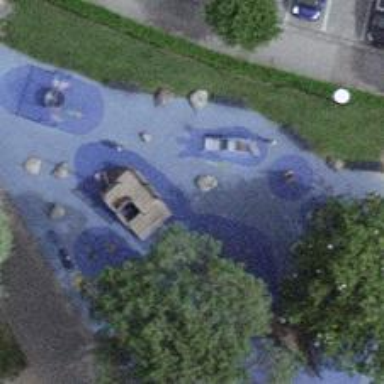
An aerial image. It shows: Playground designed with ship theme.